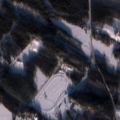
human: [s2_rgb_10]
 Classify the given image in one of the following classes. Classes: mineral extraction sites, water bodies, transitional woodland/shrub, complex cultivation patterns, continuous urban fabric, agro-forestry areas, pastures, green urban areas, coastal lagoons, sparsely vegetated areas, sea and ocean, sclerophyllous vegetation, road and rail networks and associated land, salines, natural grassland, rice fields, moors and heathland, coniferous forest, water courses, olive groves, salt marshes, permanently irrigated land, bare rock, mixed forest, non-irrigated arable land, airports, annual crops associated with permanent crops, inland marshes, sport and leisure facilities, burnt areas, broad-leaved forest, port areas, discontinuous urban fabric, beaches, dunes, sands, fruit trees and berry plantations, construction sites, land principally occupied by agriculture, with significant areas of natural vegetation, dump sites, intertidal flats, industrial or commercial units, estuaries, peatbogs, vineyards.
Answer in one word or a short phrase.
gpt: non-irrigated arable land, broad-leaved forest, coniferous forest, mixed forest, transitional woodland/shrub